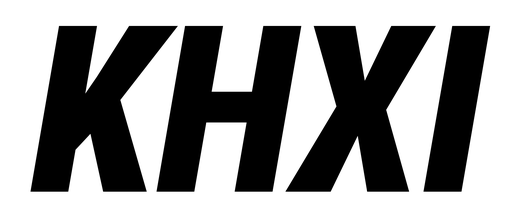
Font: Roboto-Italic_Condensed_Black_Italic